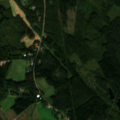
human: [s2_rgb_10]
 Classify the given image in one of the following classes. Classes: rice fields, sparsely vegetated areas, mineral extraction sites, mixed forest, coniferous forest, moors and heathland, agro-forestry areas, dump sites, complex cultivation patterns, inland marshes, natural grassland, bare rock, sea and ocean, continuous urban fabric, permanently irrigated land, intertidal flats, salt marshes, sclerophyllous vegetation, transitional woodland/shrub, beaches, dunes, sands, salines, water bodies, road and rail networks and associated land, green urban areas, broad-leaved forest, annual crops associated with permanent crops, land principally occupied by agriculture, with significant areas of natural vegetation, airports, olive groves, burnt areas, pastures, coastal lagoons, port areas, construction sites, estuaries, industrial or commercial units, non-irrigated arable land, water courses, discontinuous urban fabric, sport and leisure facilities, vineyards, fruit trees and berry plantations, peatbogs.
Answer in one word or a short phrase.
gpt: land principally occupied by agriculture, with significant areas of natural vegetation, coniferous forest, mixed forest, transitional woodland/shrub